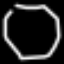
Label: octagon